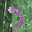
Label: 5